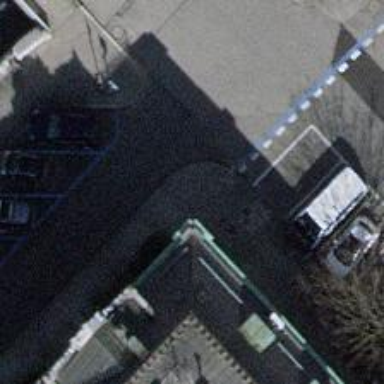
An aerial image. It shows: Kerb serving as barrier.